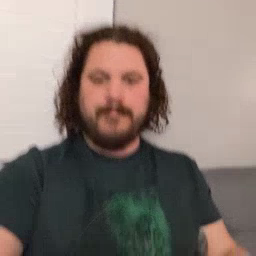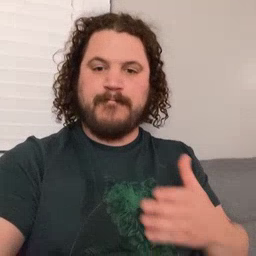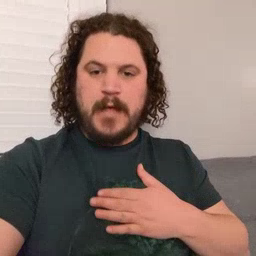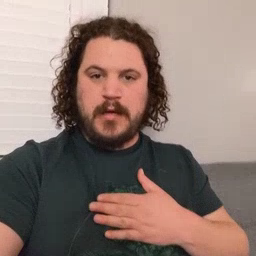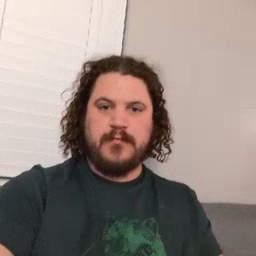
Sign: minemy